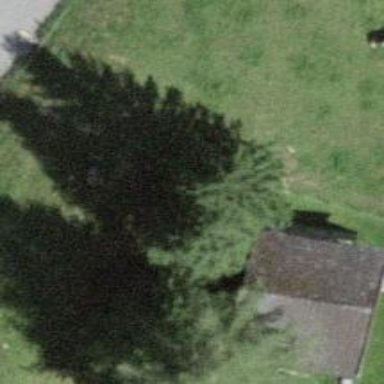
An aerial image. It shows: Evergreen needle-leaved tree.